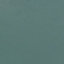
Land use / land cover: SeaLake